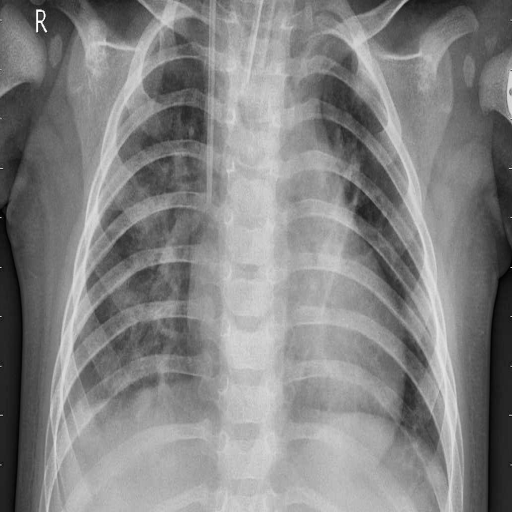
Finding: PNEUMONIA